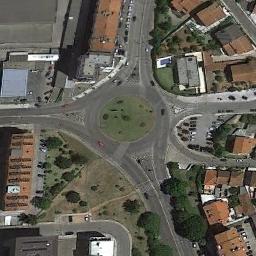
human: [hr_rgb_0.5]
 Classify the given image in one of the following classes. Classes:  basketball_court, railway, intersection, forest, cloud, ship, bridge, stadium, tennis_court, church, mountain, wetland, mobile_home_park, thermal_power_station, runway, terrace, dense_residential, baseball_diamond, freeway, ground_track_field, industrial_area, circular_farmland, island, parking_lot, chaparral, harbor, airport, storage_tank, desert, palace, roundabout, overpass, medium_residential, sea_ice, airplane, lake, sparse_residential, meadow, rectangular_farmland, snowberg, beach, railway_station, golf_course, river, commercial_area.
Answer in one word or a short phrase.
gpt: roundabout